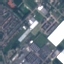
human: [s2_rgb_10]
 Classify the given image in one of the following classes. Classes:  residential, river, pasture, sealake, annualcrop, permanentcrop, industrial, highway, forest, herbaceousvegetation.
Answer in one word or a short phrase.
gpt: Industrial